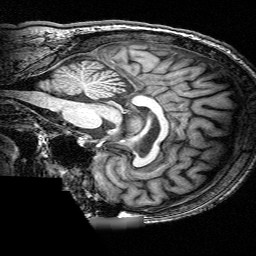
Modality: T1w
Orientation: sagittal
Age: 55
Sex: male
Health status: ill
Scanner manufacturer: siemens
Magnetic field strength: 3 T
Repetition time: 0.0025 s
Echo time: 0.00336 s